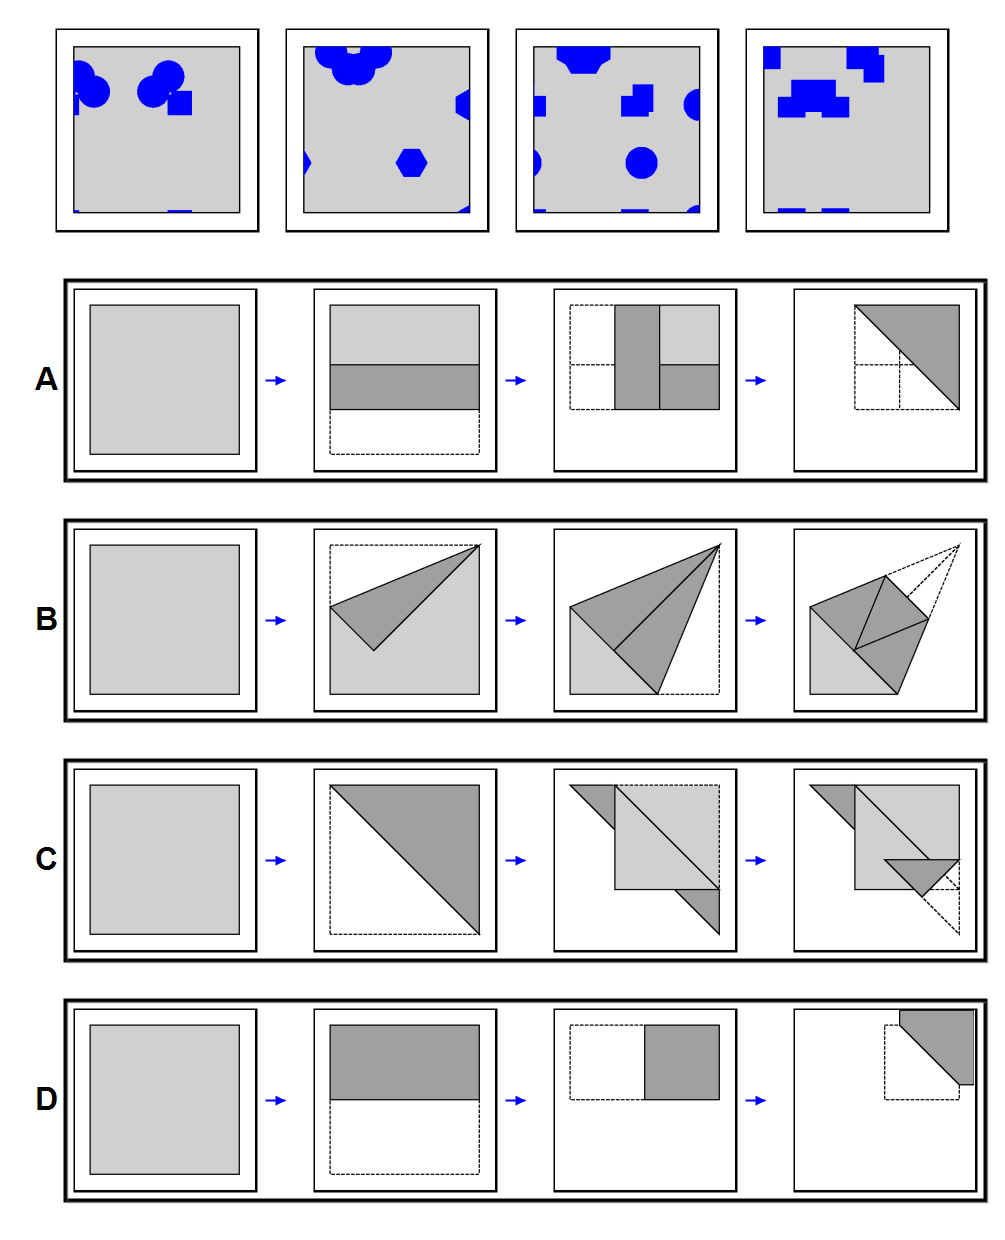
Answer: A